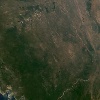
Label: land